Interaction volume radius: 5 \u00c5
Interaction volume height: 20 \u00c5
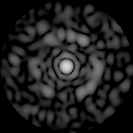
Disorder parameter: 0.8298